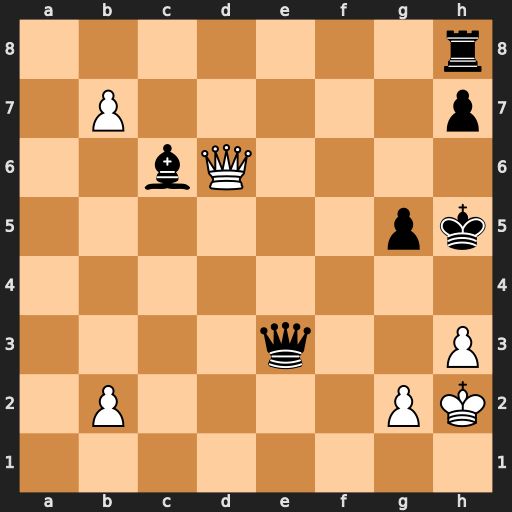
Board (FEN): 7r/1P5p/2bQ4/6pk/8/4q2P/1P4PK/8
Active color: w
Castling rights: -
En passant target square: -
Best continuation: g4+ Kh4 Qh6#